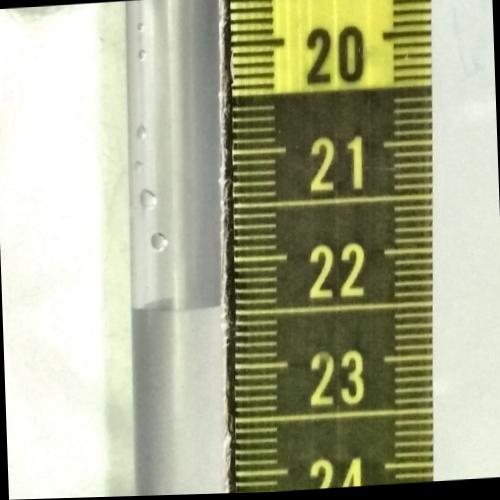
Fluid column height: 22.4 cm